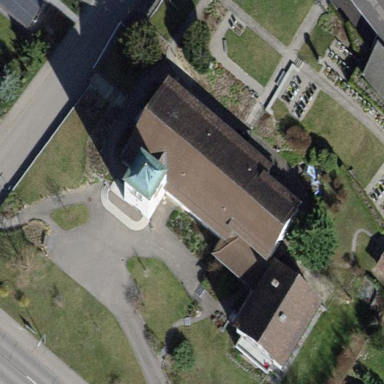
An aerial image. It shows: Place of worship.